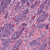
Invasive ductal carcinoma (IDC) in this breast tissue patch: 1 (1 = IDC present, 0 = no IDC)